Interaction volume radius: 5 \u00c5
Interaction volume height: 20 \u00c5
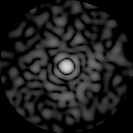
Disorder parameter: 0.8263